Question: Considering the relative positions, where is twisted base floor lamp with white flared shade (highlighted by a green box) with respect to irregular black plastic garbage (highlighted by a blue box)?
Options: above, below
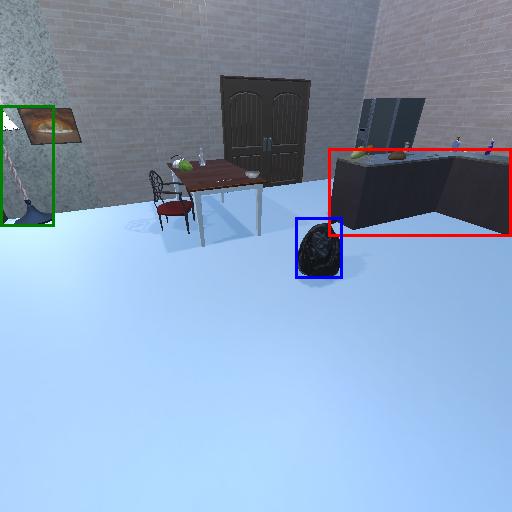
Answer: above